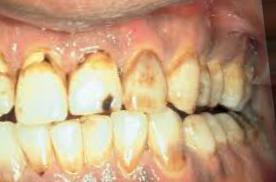
Condition: Tooth Discoloration